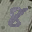
Label: 8